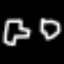
Label: octagon